Interaction volume radius: 10 \u00c5
Interaction volume height: 10 \u00c5
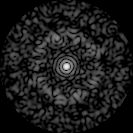
Disorder parameter: 0.8109